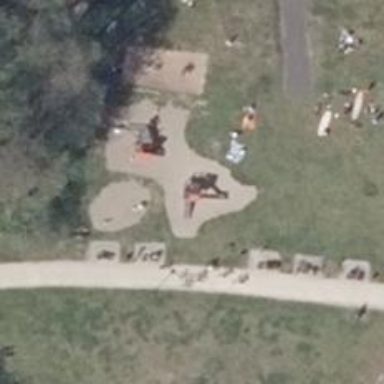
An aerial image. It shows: Playground with various play structures.